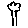
Label: tree